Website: bh-photo
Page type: address-validator
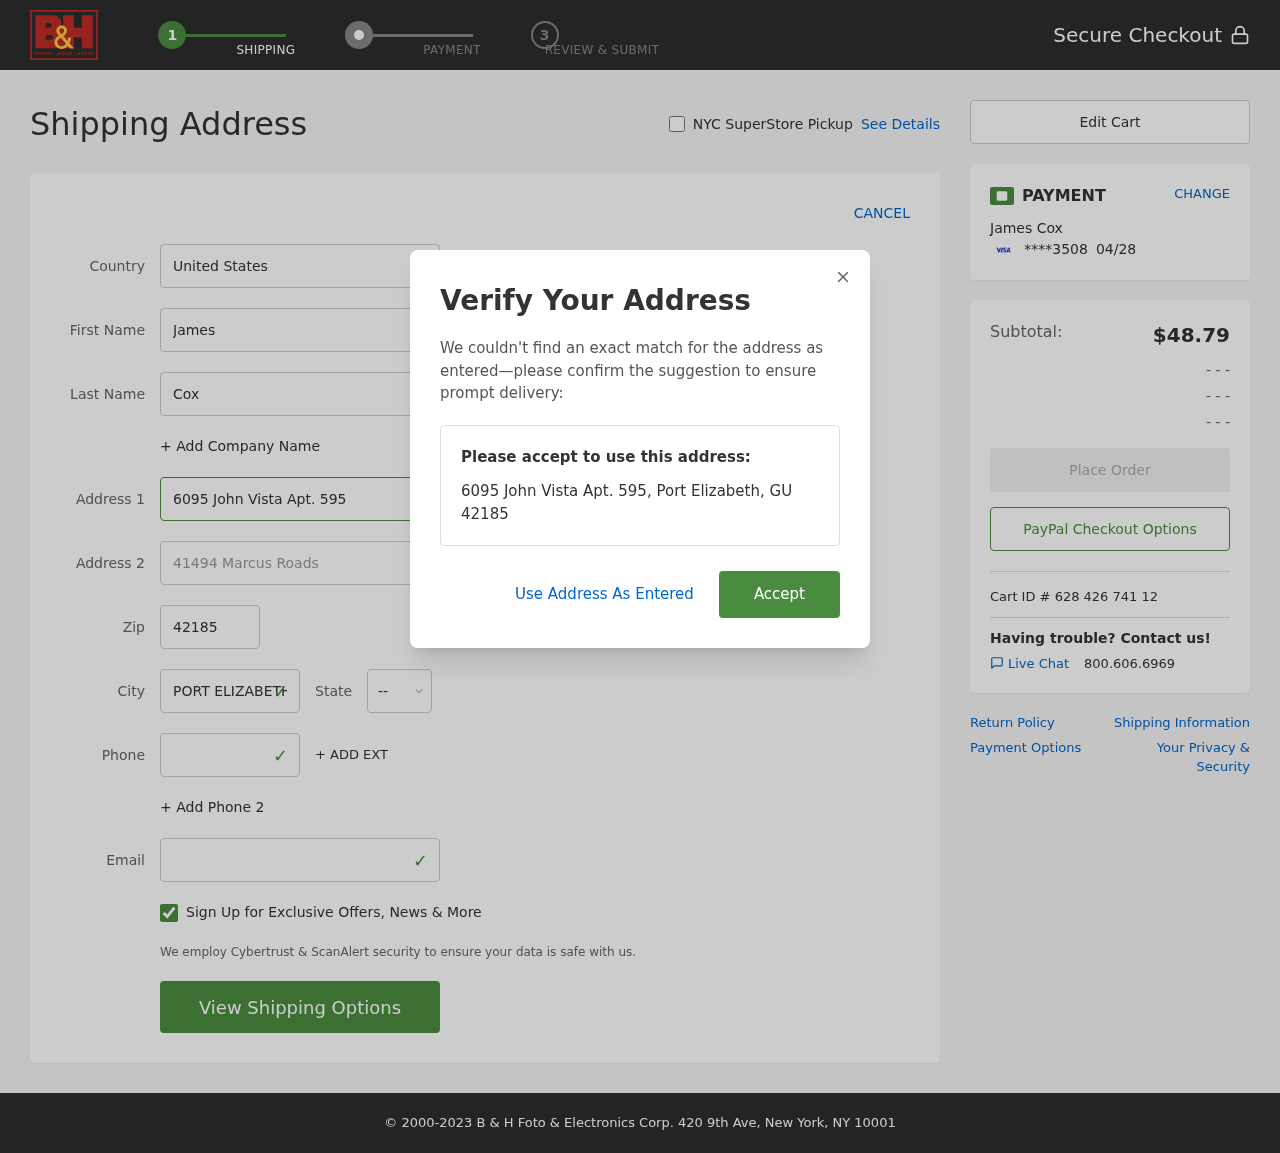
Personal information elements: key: PII_CARD_EXPIRY
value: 04/28
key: PII_CARD_LAST4
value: ****3508
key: PII_CITY
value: Port Elizabeth
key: PII_COUNTRY
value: United States
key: PII_EMAIL
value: james_cox@yahoo.com
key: PII_FIRSTNAME
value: James
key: PII_FULLNAME
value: James Cox
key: PII_LASTNAME
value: Cox
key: PII_PHONE
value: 8808590824
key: PII_POSTCODE
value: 42185
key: PII_STATE_ABBR
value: GU
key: PII_STREET
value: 6095 John Vista Apt. 595
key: PII_STREET2
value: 41494 Marcus Roads
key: PII_CITY_STATE_ZIP
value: Port Elizabeth, GU 42185
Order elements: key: ORDER_SUBTOTAL
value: $48.79
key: ORDER_ID
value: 628 426 741 12